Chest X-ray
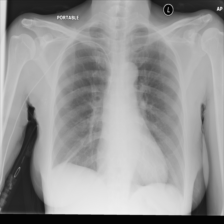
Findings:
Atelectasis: positive
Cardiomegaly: negative
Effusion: negative
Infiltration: negative
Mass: negative
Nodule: negative
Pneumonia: negative
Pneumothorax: negative
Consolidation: negative
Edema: negative
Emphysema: negative
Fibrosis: negative
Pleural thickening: negative
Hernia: negative